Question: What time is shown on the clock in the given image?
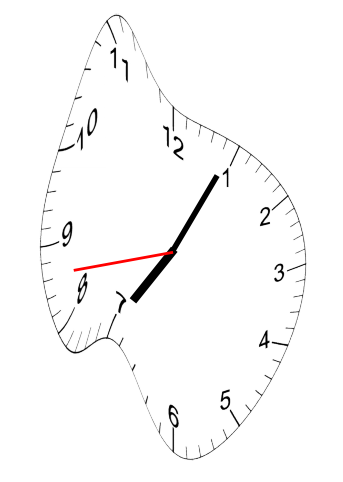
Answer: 07:04:43